Question: I have some .html with the font defined as:
'<font color="white" face="Arial">'
I have no other style applied to my tag. In it, when I display data like:
'<b> "Software" </b>'
or
'<b>"Software"</b>'
they both display characters I do not want in the UIWebView. It looks like this on a black background:

How do I avoid that? If I don't use 'font face="arial"', it works fine.
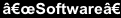
Answer: This is an encoding issue. Make sure you use the same encoding everywhere. UTF8 is probably the best choice.
You can put a line
'''
<meta http-equiv="content-type" content="text/html;charset=UTF-8" />
'''
in your html to tell 'UIWebView' about the encoding.
To be precise, '"' is what you get when you take the 'UTF-8' encoding of '"', and interpret it as 'ISO-8859-1'. So your data is encoded in 'UTF-8', which is good, and you just need to set the content type to 'UTF-8' instead of 'ISO-8859-1' (e.g. using the '<meta>' tag above)